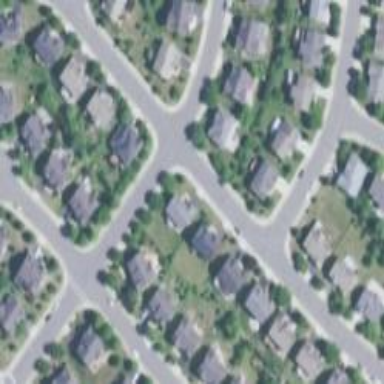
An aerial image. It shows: Residential road.